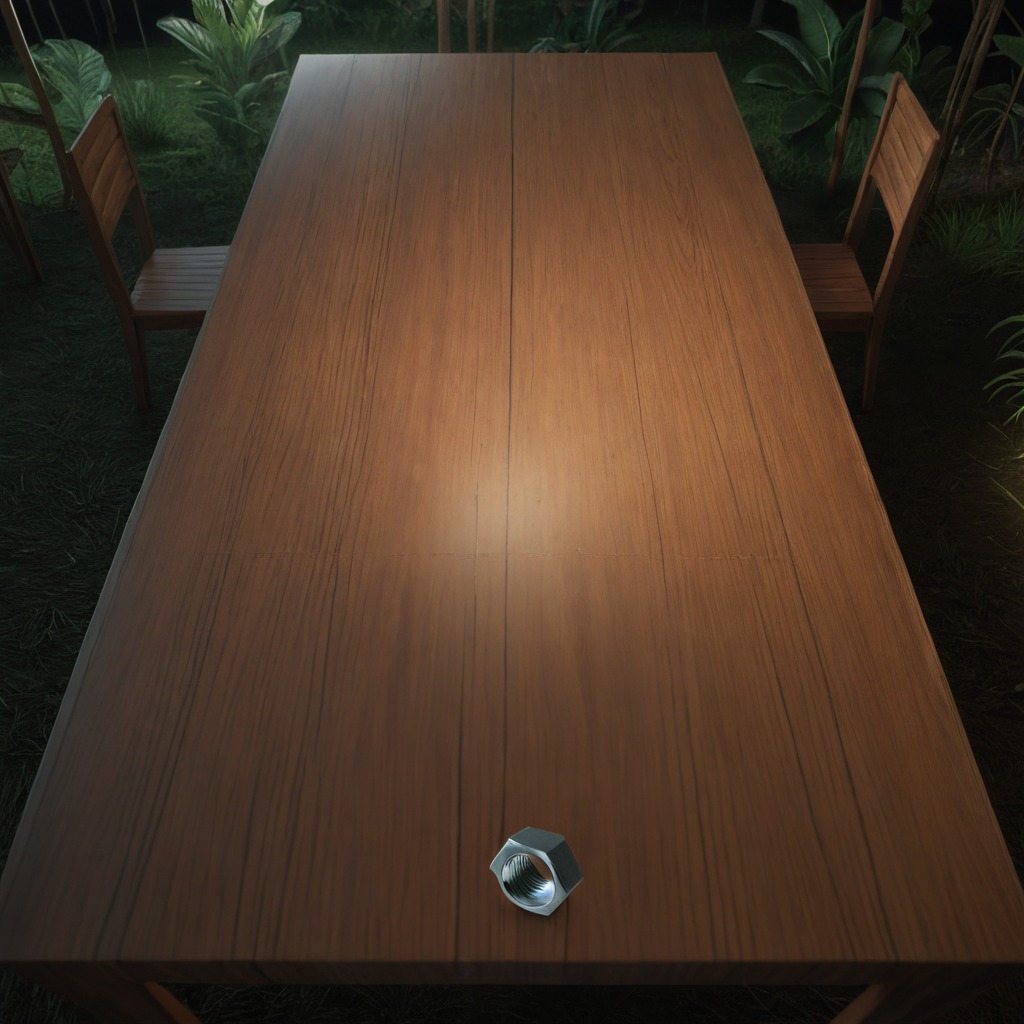
A metal nut lies on the wooden table inside a jungle field workshop tent at night dim ambient light soft shadows worn but